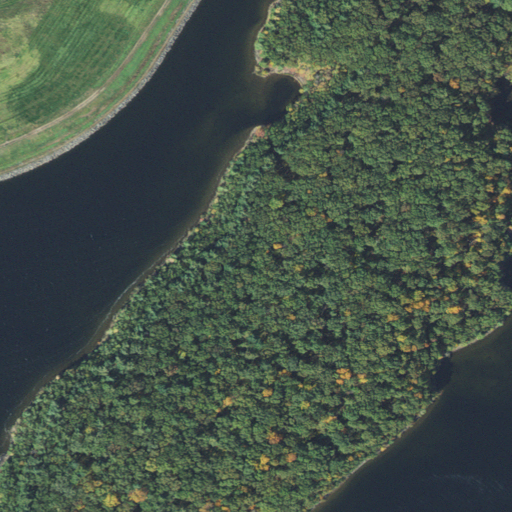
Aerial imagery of island in Massachusetts named Cemetery Island containing deciduous forest, open water, mixed forest, pasture, herbaceous wetlands, barren land, evergreen forest, and grassland